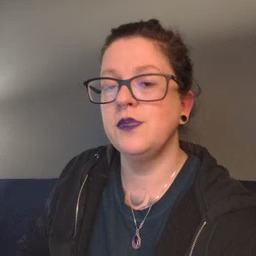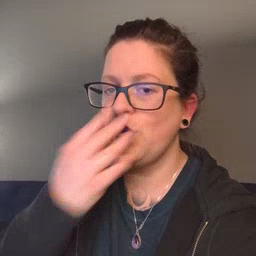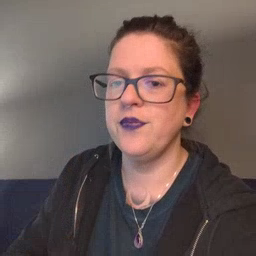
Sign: wolf